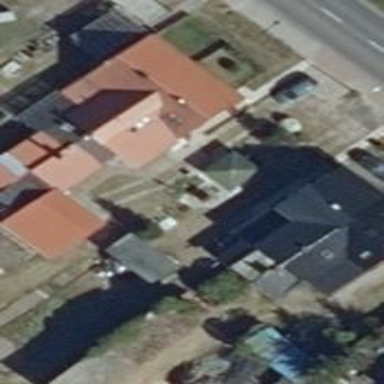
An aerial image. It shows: Residential building.